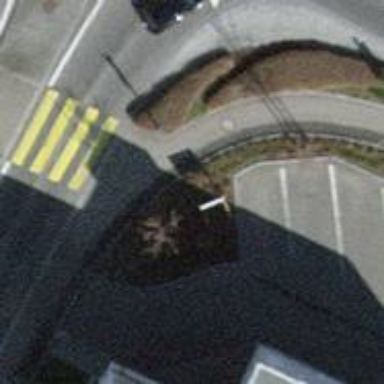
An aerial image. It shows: Asphalt sidewalk along the footway.